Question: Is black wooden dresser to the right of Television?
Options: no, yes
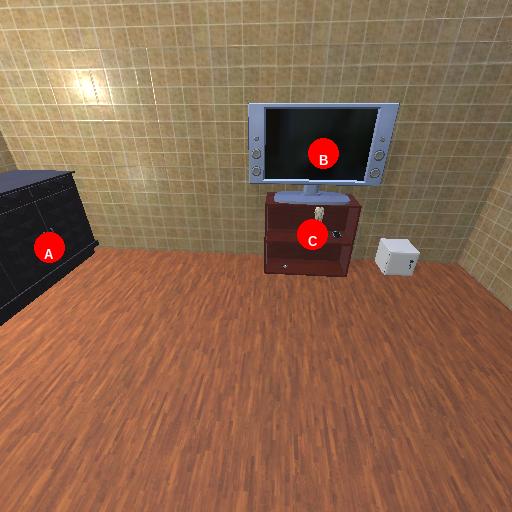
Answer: no